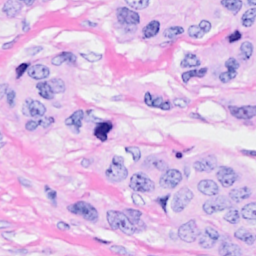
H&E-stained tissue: Breast